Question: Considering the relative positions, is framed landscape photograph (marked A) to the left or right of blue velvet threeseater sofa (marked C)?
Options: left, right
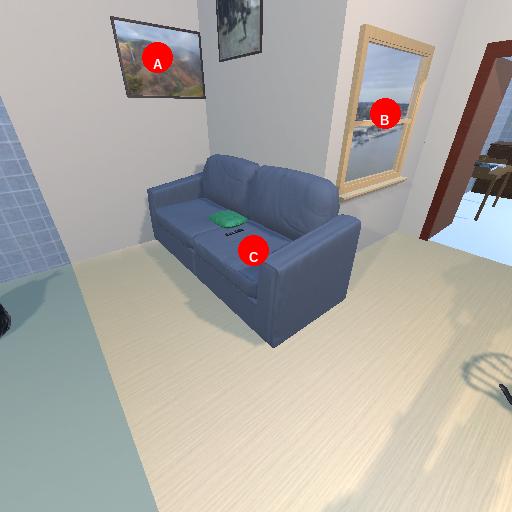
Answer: left